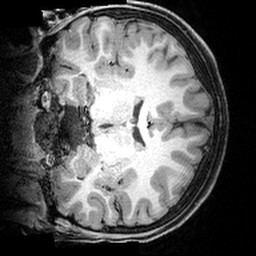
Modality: T1w
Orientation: coronal
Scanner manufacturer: siemens
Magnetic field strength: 3 T
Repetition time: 1.9 s
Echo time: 0.00397 s